Field crop: maize
Growth stage: 2
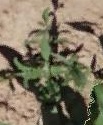
Species: atriplex